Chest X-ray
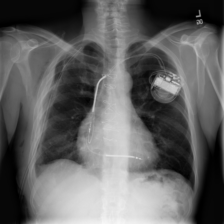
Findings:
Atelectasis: negative
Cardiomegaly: negative
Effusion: negative
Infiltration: negative
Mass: negative
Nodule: negative
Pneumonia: negative
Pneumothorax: positive
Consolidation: negative
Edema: negative
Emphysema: negative
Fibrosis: negative
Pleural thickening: negative
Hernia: negative